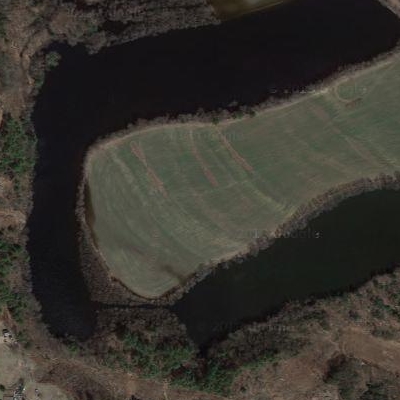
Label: dRiverLake